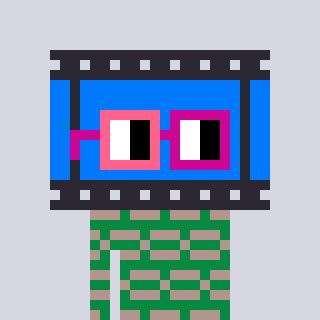
a pixel art character with square pink and red glasses, a film strip-shaped head and a green-colored body on a cool background